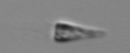
Label: Calciopappus